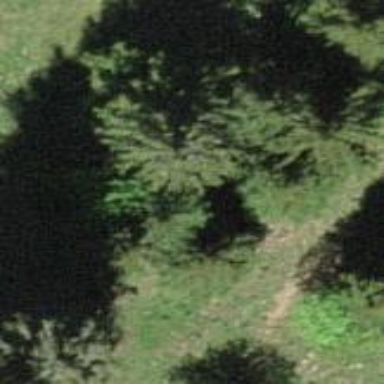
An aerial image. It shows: Evergreen needle-leaved forest.